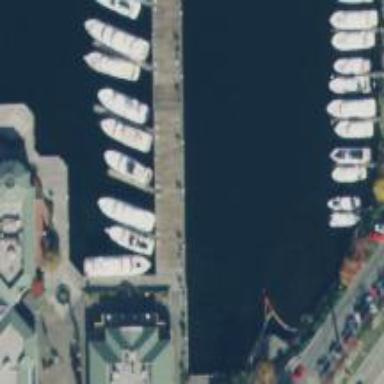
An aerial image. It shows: Man-made pier.